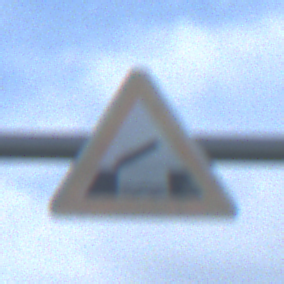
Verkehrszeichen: BeweglicheBruecke
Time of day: MorningAfternoon
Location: Outdoor (Nature)
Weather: PartlyCloudy
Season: NotSpecified
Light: Natural